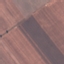
Land use / land cover class: AnnualCrop